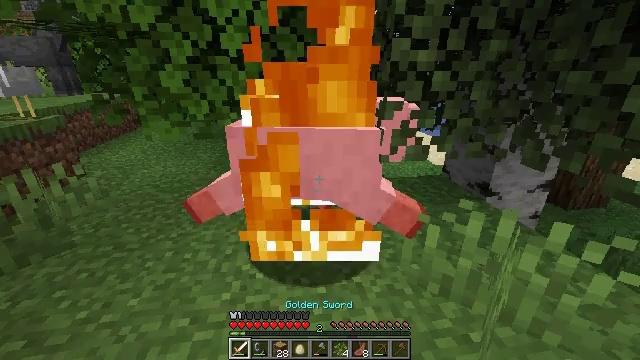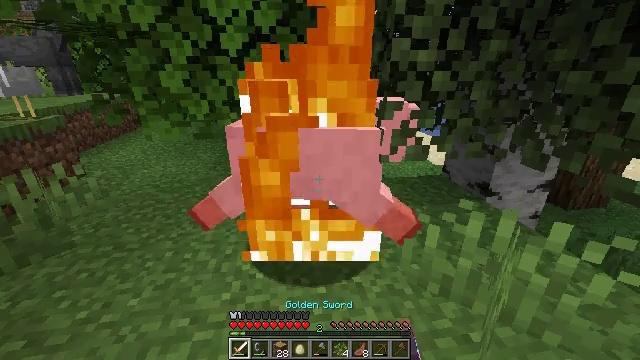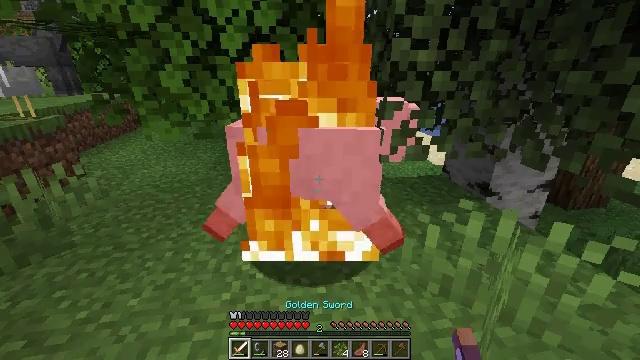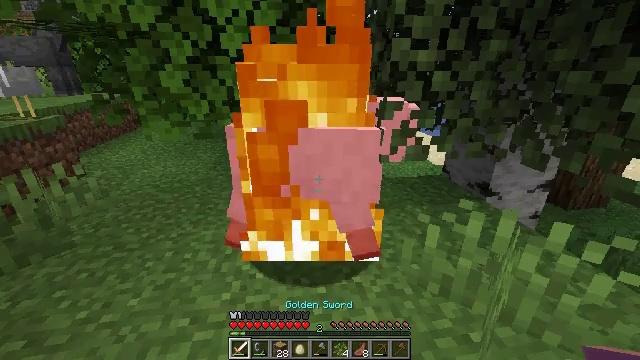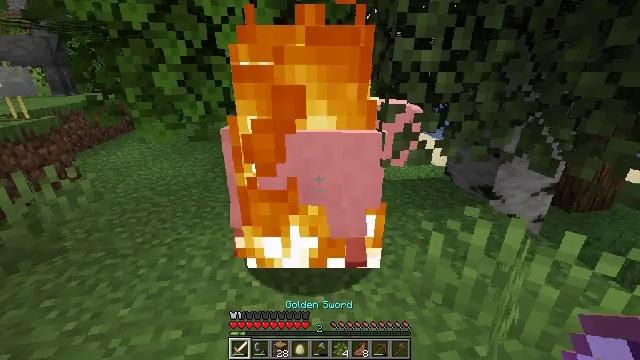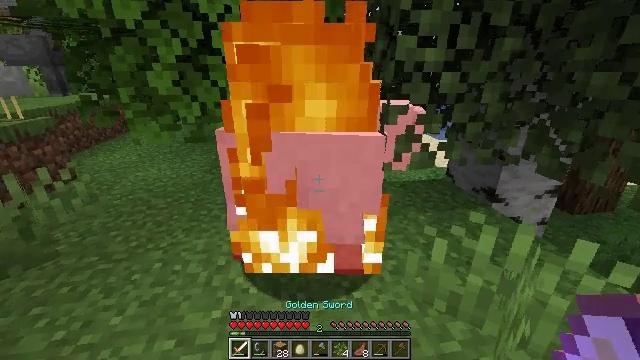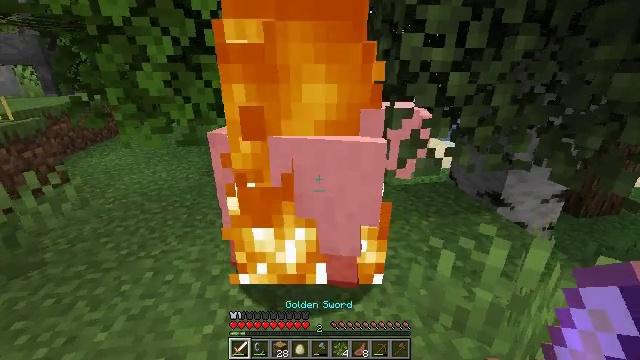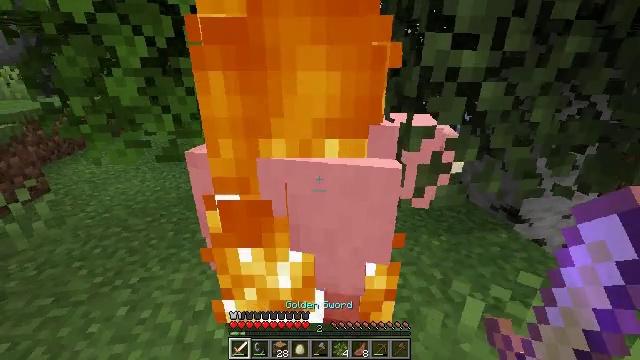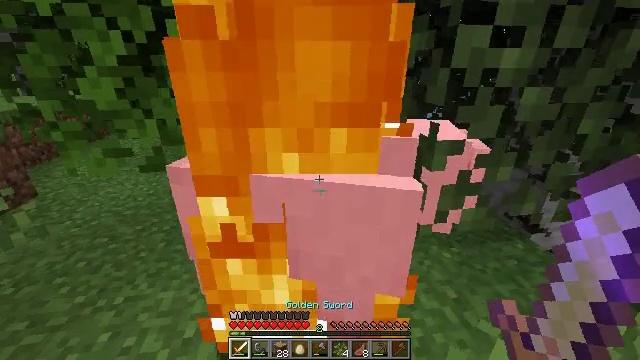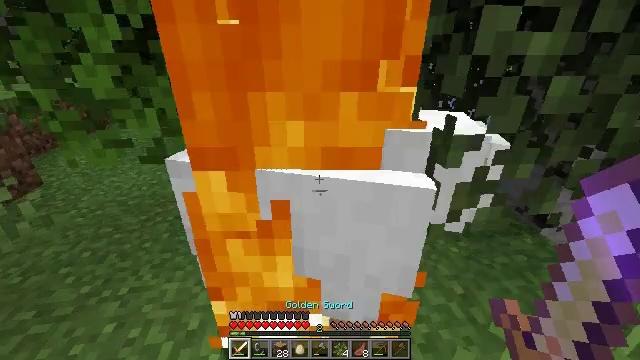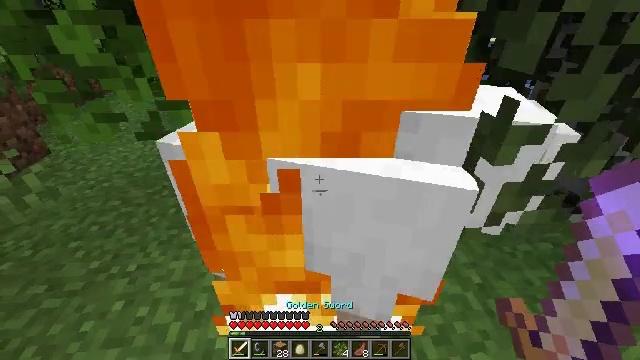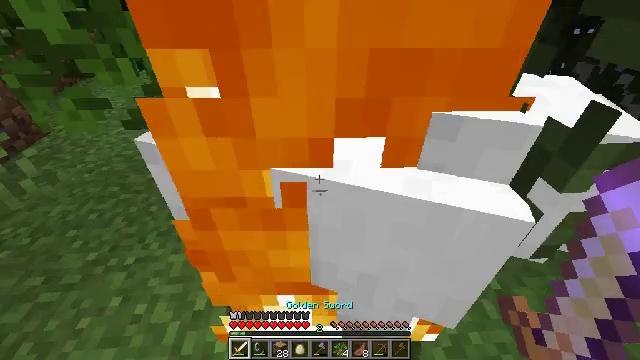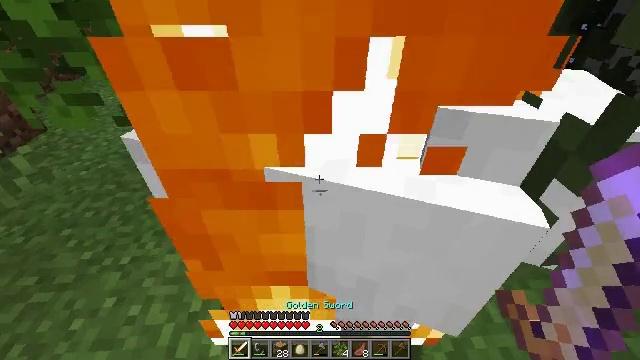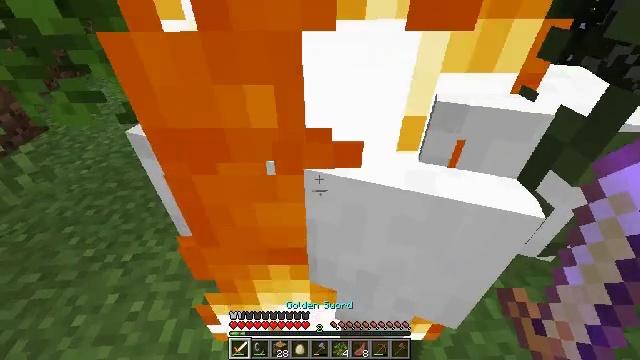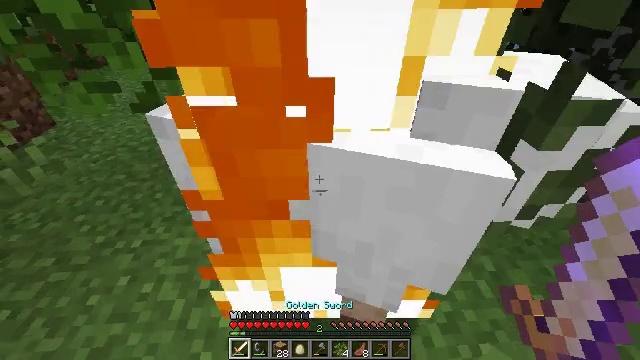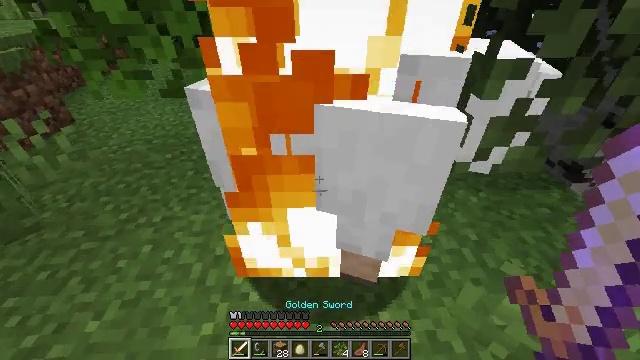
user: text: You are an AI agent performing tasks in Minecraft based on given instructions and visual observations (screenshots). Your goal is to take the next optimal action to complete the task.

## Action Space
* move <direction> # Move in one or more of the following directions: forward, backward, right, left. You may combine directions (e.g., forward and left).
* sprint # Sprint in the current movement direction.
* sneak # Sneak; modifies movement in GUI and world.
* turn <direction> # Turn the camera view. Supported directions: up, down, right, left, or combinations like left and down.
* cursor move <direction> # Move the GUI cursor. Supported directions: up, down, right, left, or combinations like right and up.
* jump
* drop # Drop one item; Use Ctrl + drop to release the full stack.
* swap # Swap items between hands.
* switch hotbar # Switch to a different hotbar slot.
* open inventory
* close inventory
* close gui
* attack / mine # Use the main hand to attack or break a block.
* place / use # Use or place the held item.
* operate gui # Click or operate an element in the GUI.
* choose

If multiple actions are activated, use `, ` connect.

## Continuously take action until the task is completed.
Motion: motion action
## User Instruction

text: Combat the sheep.
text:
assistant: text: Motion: no_op
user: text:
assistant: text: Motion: no_op
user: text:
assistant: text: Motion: no_op
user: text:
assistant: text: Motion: move forward
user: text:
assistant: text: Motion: move forward
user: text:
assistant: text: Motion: move forward
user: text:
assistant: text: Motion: move forward
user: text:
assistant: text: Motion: move forward
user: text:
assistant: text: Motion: move forward, turn left and down
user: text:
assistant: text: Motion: move forward, turn left and down
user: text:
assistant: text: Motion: turn left and down
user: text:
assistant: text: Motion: move back
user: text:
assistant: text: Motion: move back
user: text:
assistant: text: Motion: move back
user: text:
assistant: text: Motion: move back, turn up
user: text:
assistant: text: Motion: move back, turn up
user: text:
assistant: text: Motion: move back, turn right and up
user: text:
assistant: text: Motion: turn right and up
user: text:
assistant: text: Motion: attack / mine
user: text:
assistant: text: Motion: attack / mine
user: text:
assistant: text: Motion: attack / mine
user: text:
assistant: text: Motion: no_op
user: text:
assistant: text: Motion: turn left
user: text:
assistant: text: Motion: no_op